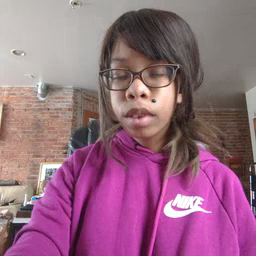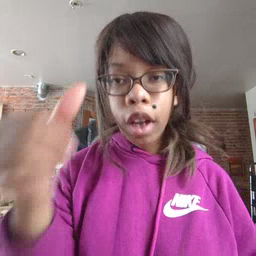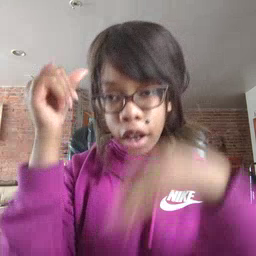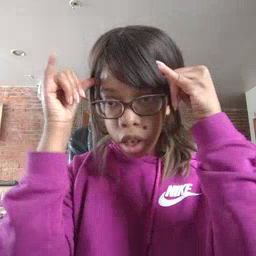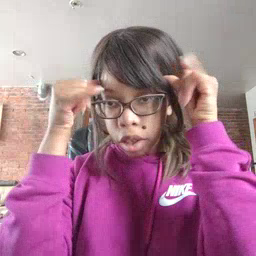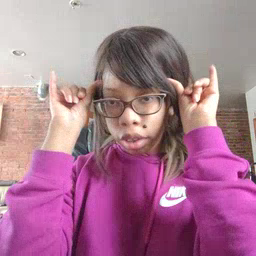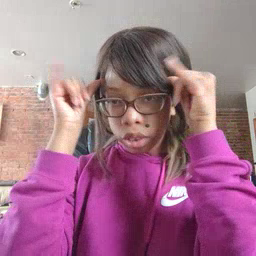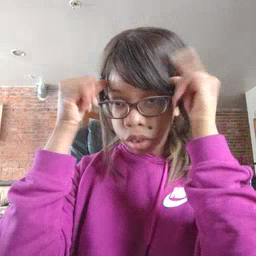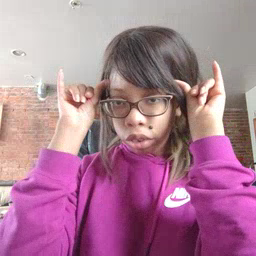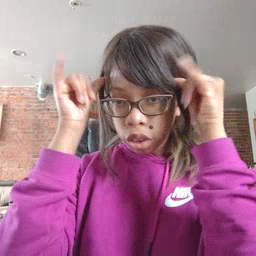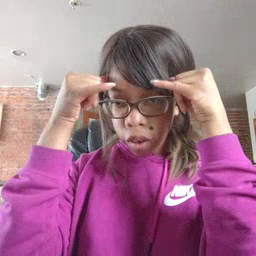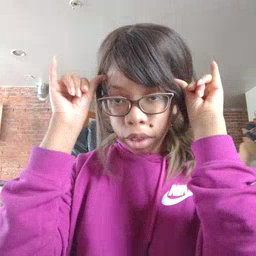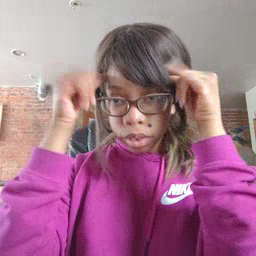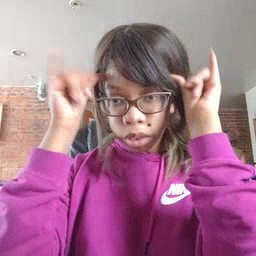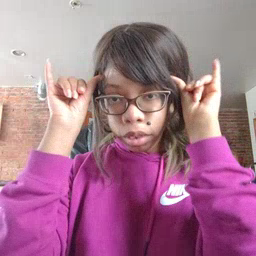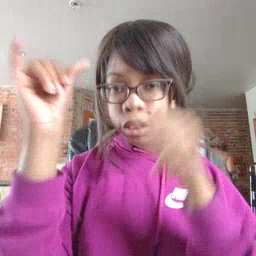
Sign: cow